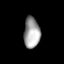
Tissue: lung
Cell type: Myeloid cells
Senescence score: 0.2391
Nuclear area (px): 488
Mean DAPI intensity: 160.275